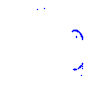
Particle: proton